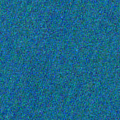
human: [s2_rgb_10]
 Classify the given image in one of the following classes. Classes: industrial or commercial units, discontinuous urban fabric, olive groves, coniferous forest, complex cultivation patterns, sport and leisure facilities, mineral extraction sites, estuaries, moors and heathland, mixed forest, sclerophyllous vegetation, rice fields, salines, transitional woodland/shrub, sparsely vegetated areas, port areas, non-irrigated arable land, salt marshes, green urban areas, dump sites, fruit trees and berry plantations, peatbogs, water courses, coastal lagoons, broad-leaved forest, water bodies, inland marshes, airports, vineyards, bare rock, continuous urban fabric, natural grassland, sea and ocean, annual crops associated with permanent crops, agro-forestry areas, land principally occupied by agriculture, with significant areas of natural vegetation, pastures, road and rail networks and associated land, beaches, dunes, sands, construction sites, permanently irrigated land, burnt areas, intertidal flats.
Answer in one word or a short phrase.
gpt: sea and ocean